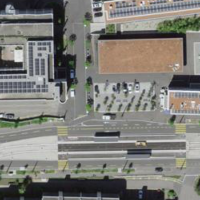
EUNIS habitat code: 54
Species observed at this site:
Nicandra physalodes